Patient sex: F
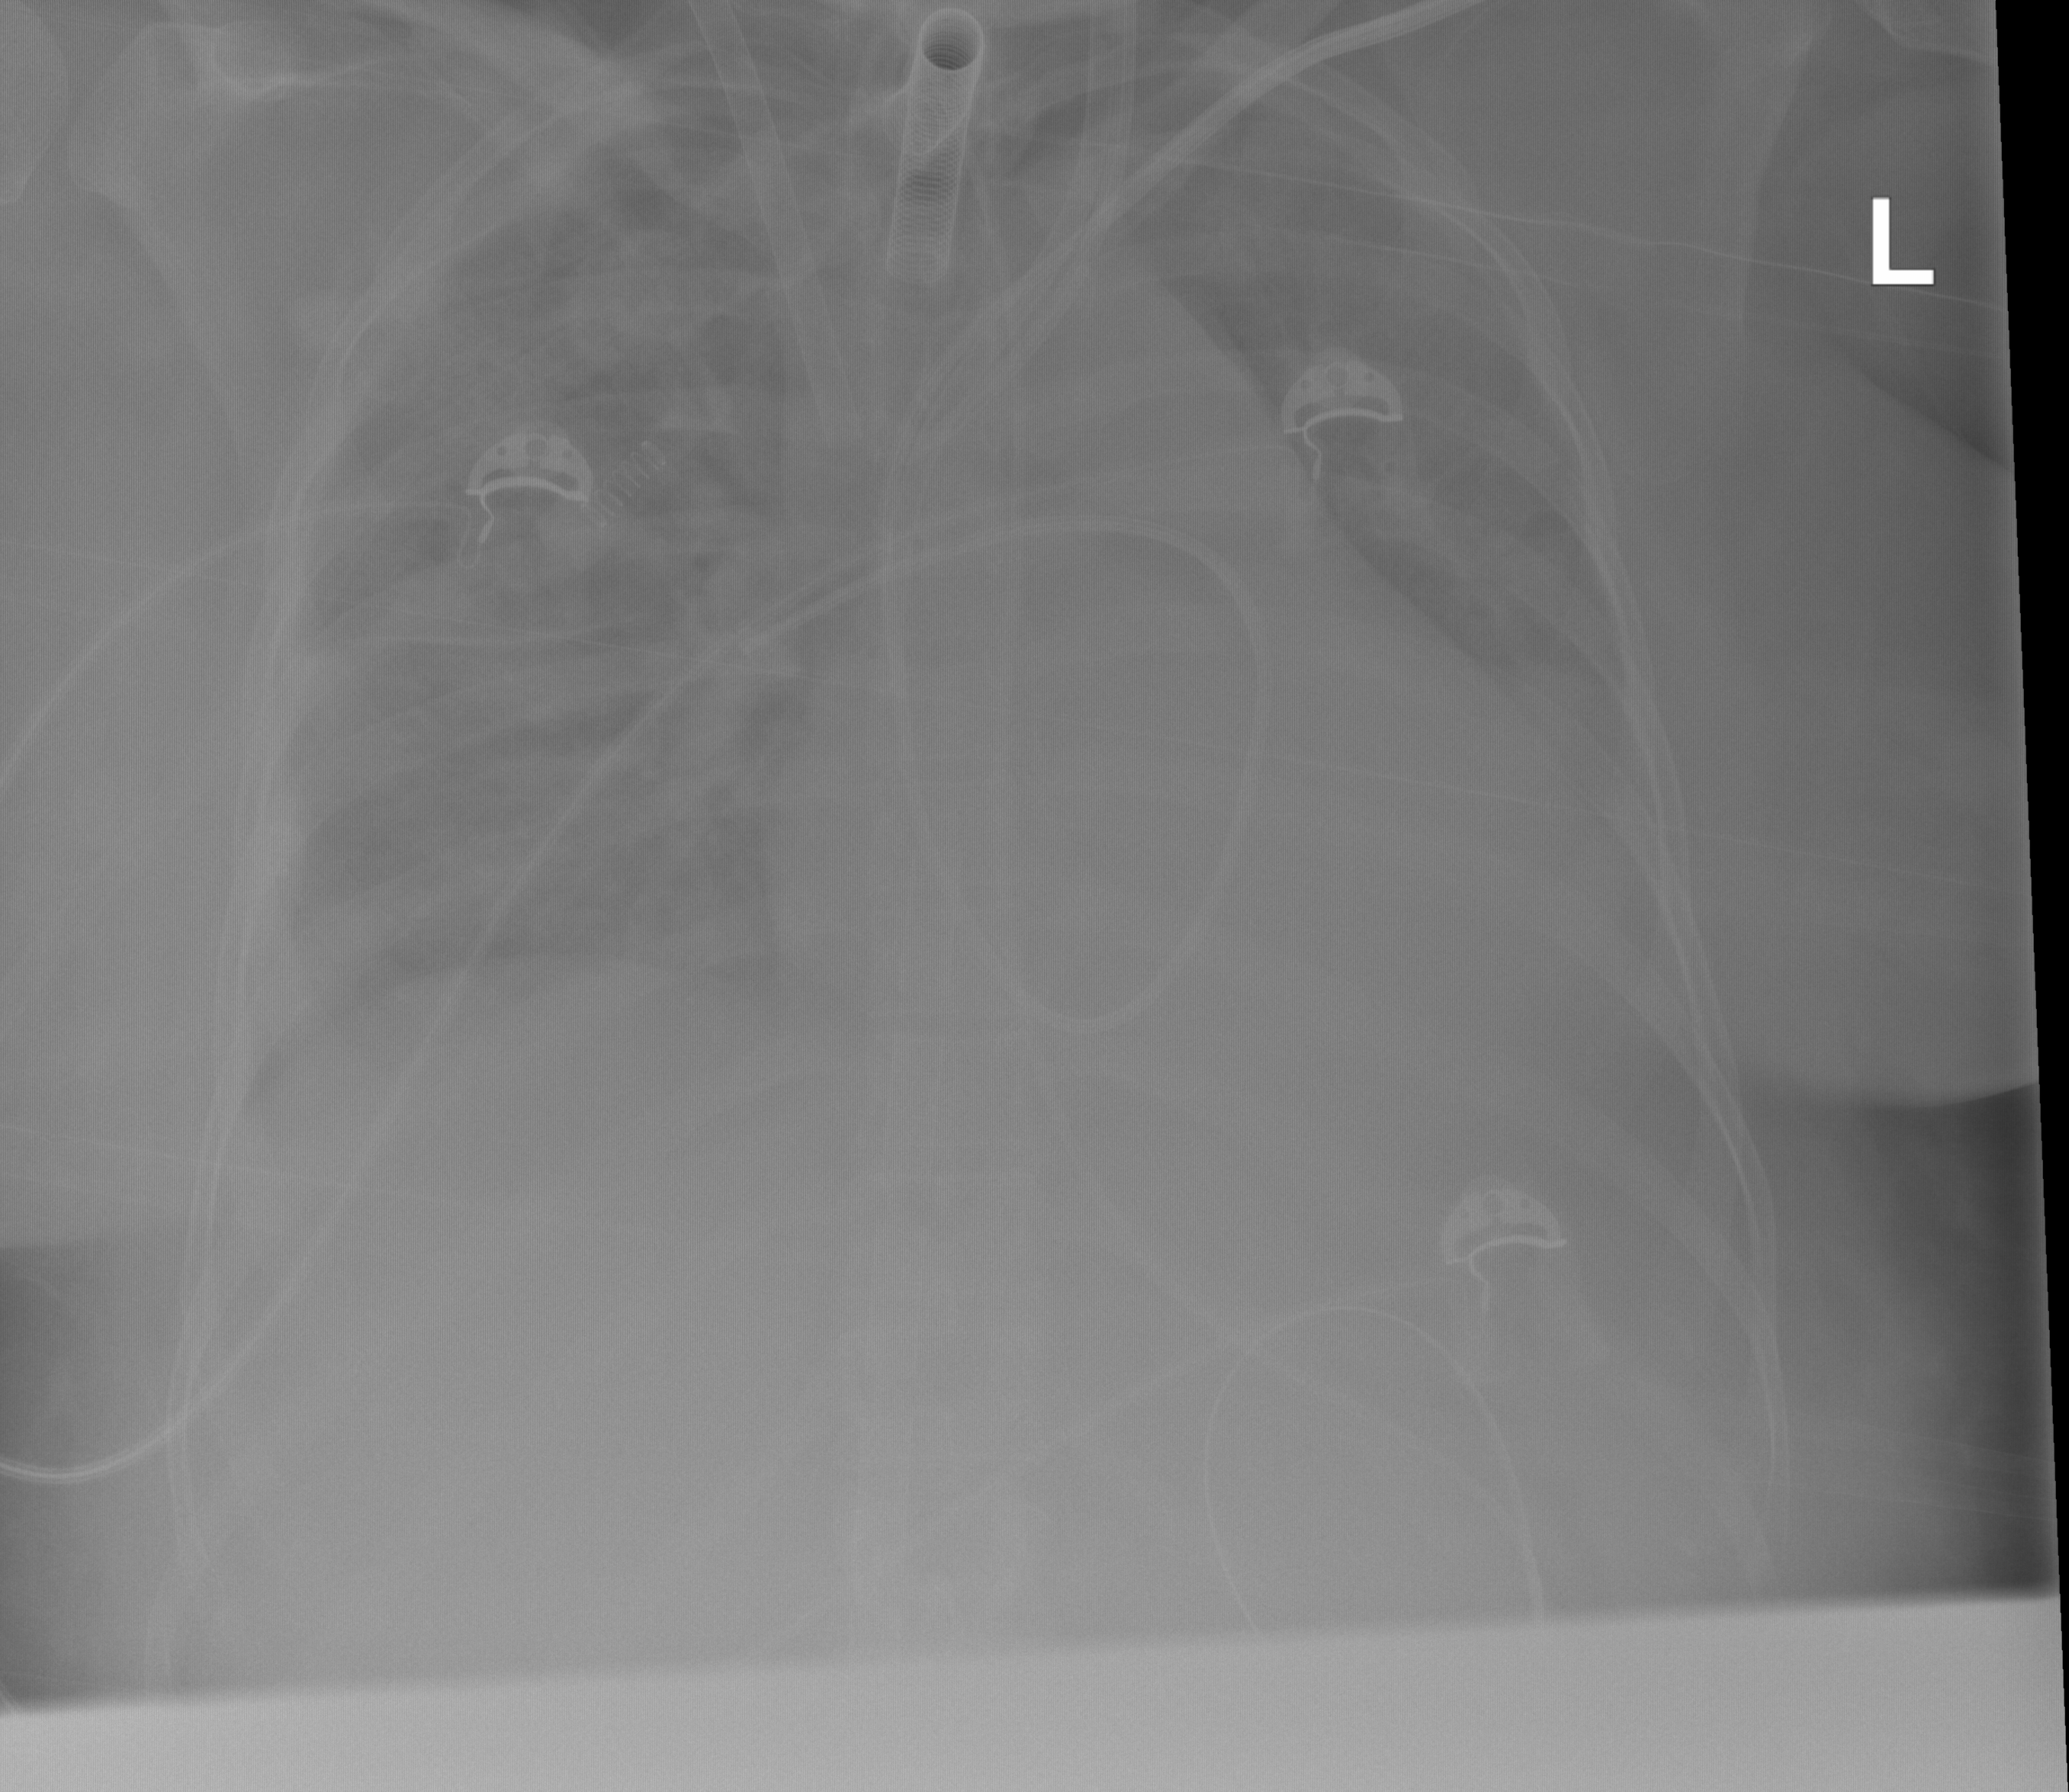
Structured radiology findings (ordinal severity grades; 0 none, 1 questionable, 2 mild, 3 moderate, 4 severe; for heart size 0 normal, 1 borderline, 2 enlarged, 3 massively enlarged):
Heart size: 2
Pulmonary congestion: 2
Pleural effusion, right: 2
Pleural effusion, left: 2
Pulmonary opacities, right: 2
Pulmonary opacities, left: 2
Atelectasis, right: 0
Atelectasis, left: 0